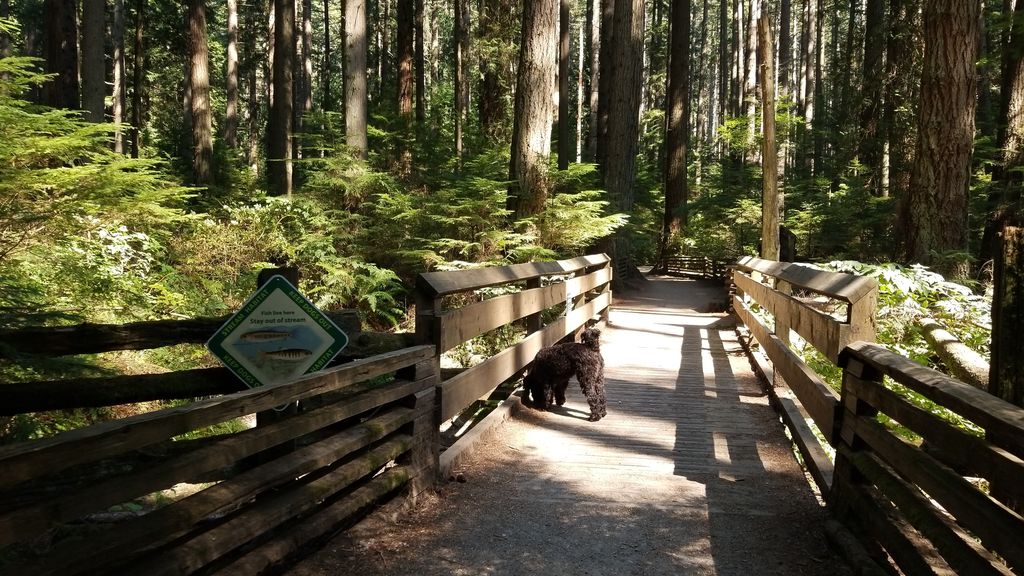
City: vancouver